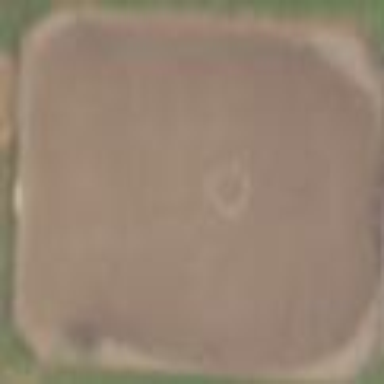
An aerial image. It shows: Dirt equestrian pitch for leisure land.